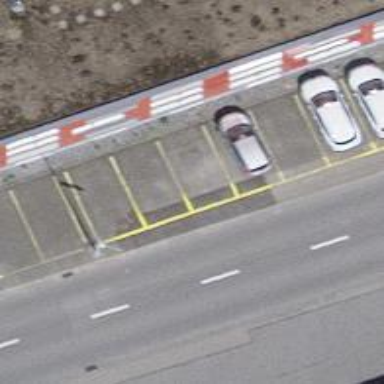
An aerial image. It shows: Parking area with surface.